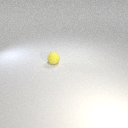
small yellow rubber sphere